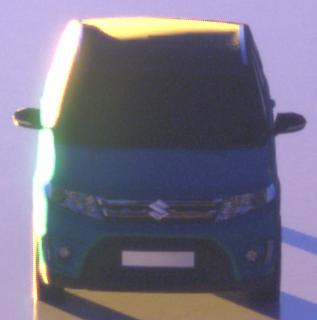
Make: Suzuki
Model: Vitara 1.6
Detailed model: Vitara (LY)
Model produced from: 2015/04
Model produced until: 2018/08
Doors: 5
Color: blue
Road condition: wet road
Daytime: sunrise or sunset
Contrast: high contrast